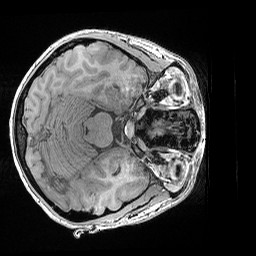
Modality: T1w
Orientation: axial
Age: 21
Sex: female
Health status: healthy
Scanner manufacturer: siemens
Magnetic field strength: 3 T
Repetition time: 0.02 s
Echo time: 0.00492 s